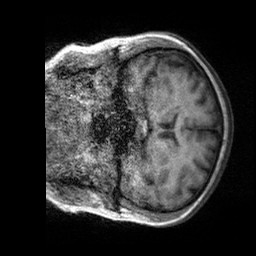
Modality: T1w
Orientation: coronal
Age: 46
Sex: female
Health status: healthy
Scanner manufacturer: siemens
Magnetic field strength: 3 T
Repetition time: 2.3 s
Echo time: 0.00303 s